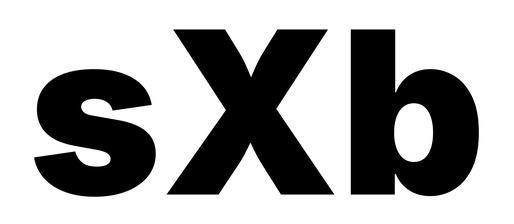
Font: Inter_Black